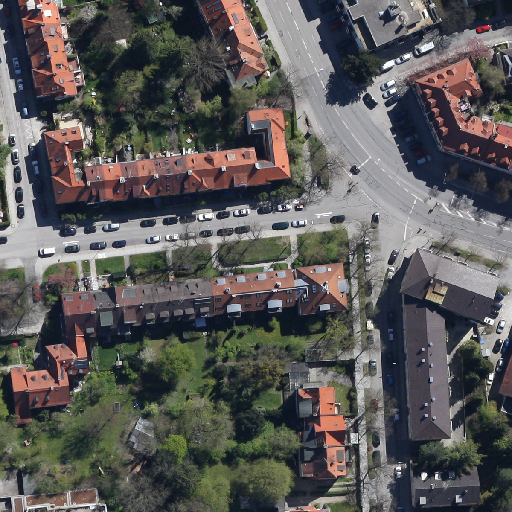
Referring expression: sidewalk